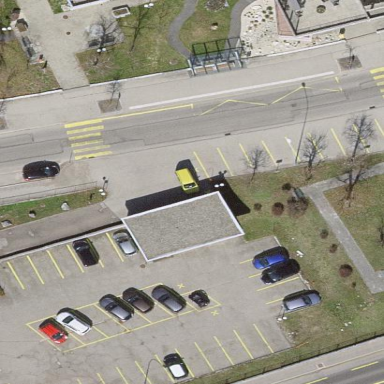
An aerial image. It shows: Parking area.